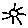
Label: sun